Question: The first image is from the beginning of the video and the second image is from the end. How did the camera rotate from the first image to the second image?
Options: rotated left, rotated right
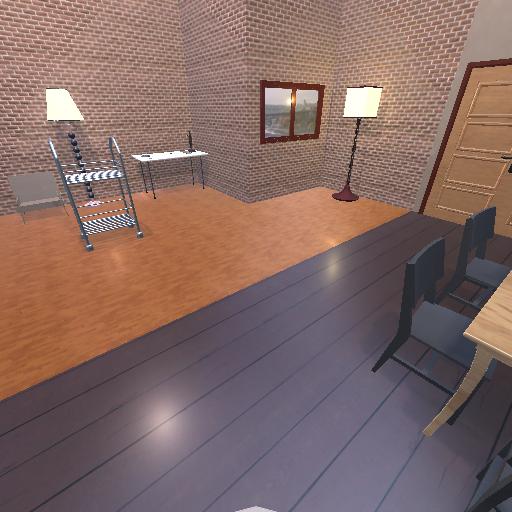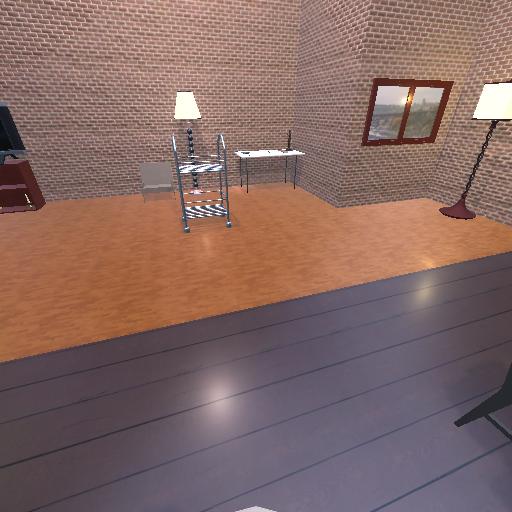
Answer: rotated left